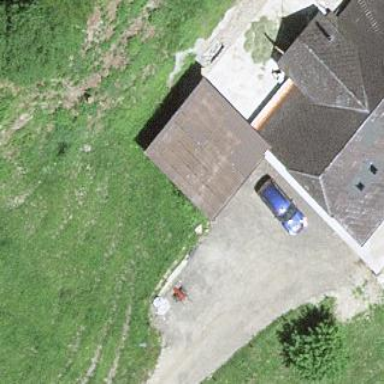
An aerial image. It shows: Shed building.